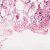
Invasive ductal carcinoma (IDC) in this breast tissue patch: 1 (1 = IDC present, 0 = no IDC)